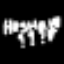
Label: squiggle